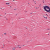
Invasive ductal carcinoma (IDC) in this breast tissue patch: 0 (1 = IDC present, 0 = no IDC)